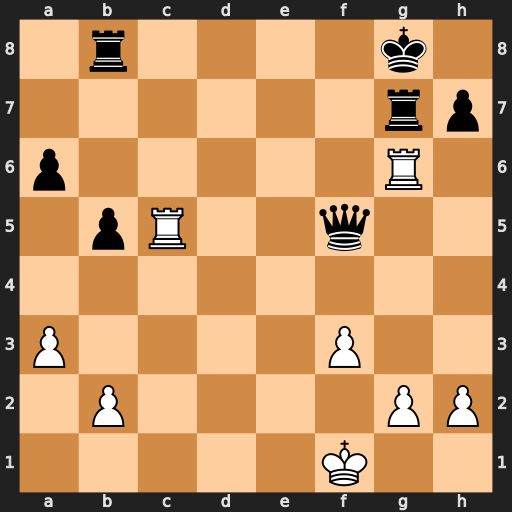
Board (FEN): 1r4k1/6rp/p5R1/1pR2q2/8/P4P2/1P4PP/5K2
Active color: w
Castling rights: -
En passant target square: -
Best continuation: Rxg7+ Kxg7 Rxf5